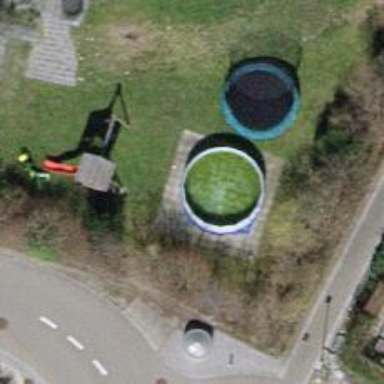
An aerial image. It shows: Playground area for leisure land.